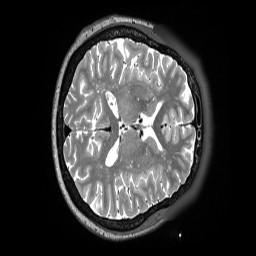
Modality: T2w
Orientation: axial
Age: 69
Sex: female